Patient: sex M, age 44
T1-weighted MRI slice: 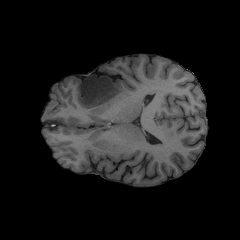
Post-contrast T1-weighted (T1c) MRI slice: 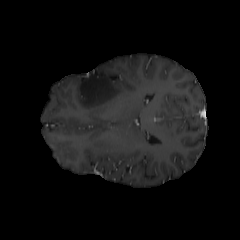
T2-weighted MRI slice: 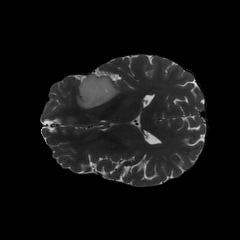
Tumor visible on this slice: yes
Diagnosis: Astrocytoma, IDH-mutant
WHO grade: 2